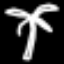
Label: palm tree